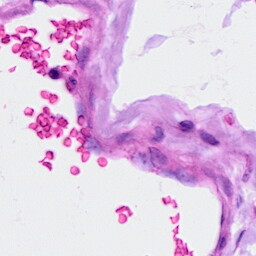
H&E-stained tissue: Ovarian